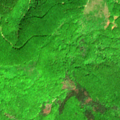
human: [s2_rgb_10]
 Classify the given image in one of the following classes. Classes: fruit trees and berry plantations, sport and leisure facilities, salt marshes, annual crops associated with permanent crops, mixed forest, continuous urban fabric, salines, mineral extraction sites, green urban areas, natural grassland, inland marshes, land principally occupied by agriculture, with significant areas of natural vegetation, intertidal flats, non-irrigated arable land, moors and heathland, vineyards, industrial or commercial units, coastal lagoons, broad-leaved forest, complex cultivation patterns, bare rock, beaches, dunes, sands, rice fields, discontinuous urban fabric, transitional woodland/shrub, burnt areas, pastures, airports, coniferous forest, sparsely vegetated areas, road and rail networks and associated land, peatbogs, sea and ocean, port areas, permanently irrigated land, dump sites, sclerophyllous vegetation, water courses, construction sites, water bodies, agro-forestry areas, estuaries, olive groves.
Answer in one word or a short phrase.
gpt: broad-leaved forest, mixed forest